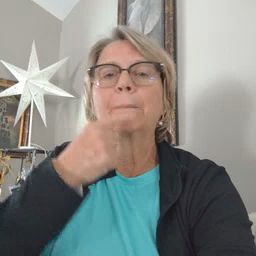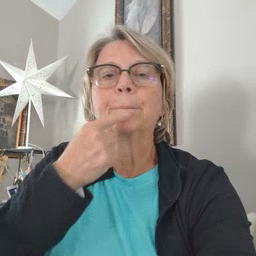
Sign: lips